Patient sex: M
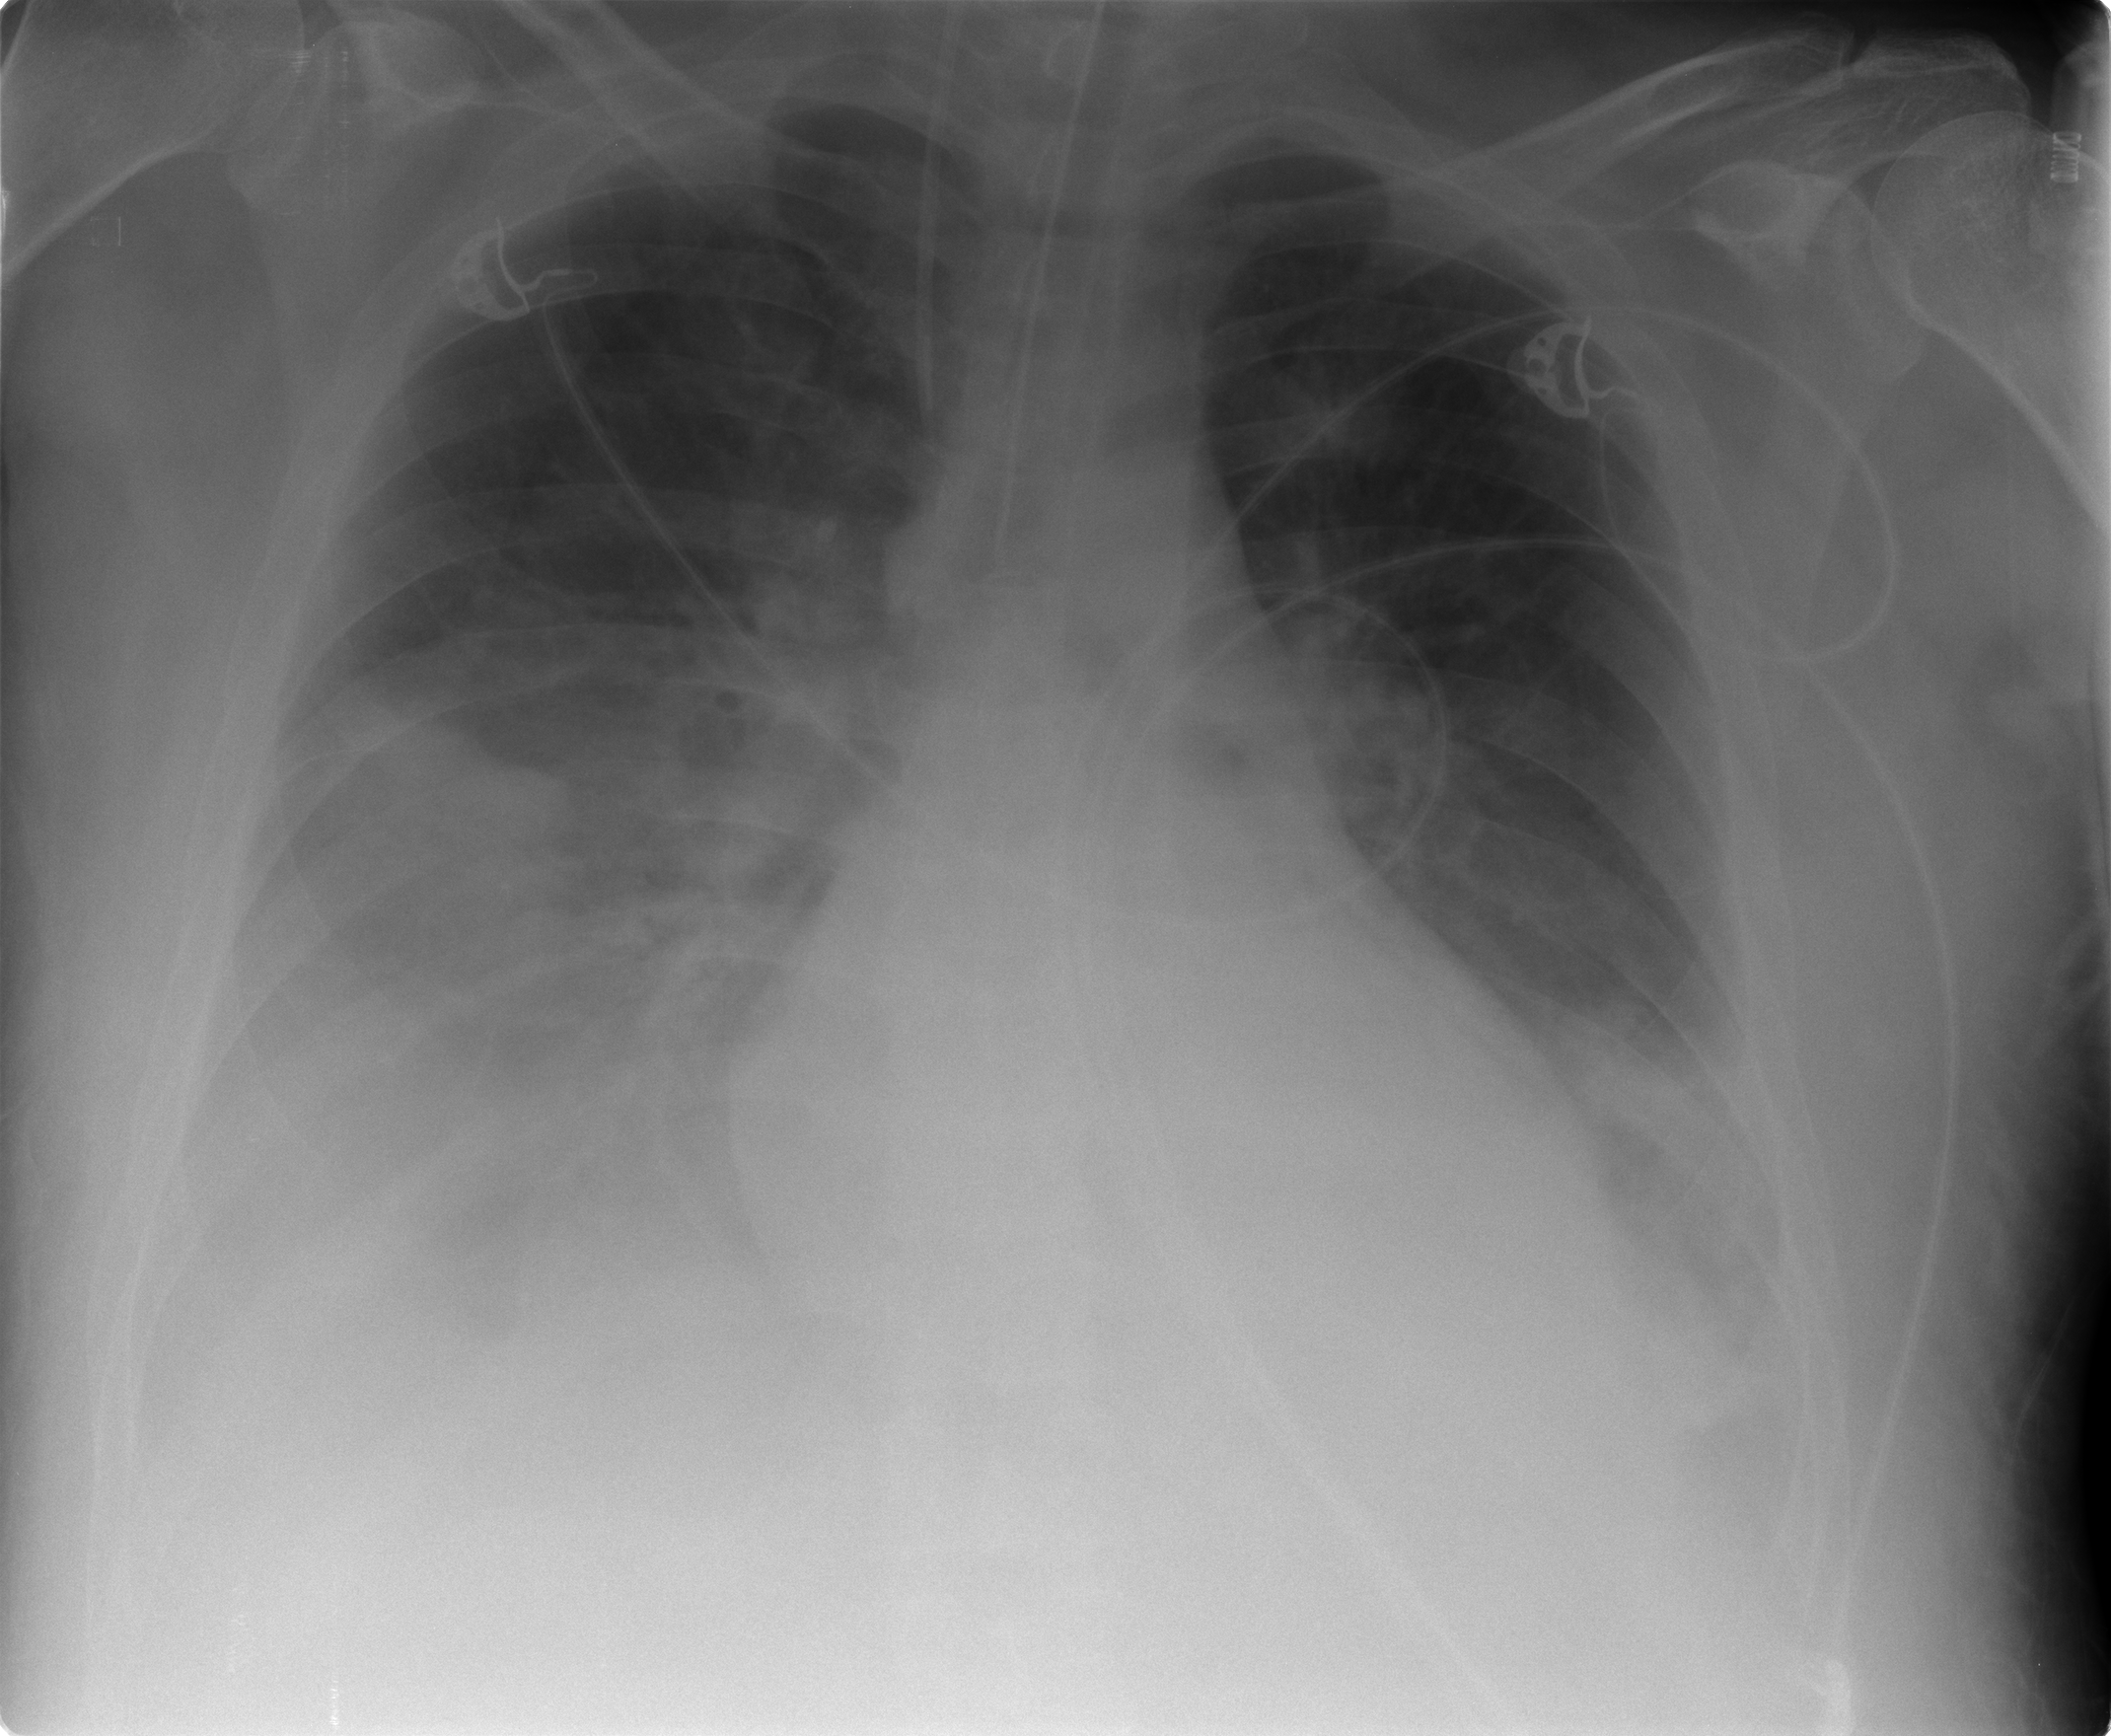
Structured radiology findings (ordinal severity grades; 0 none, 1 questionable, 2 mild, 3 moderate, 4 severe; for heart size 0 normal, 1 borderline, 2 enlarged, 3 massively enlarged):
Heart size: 2
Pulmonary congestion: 2
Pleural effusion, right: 3
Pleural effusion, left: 3
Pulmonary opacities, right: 2
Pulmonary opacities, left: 2
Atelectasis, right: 3
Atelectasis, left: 2